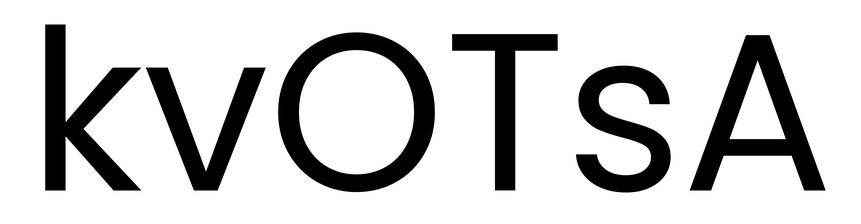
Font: Poppins-Regular